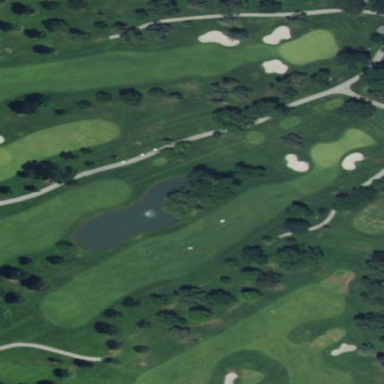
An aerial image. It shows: Grassy area designated as golf fairway.